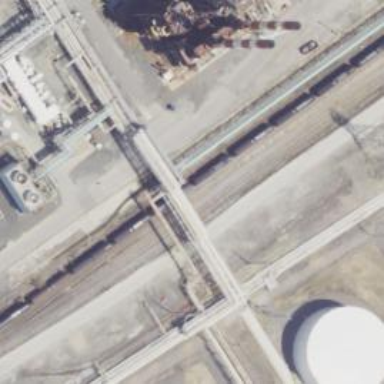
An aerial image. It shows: Railway yard used for servicing trains.